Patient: sex F, age 68
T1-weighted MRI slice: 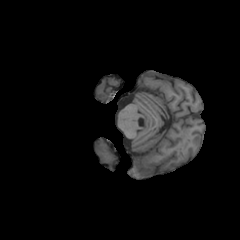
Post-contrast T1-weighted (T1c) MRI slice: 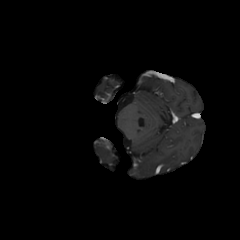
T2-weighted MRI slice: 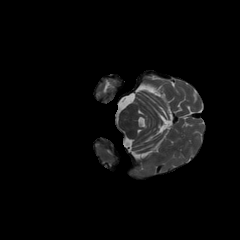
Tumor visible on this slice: yes
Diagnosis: Glioblastoma, IDH-wildtype
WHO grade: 4